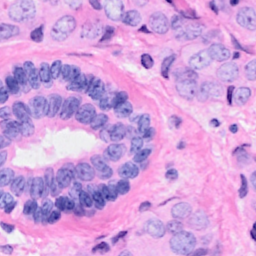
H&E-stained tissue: Breast